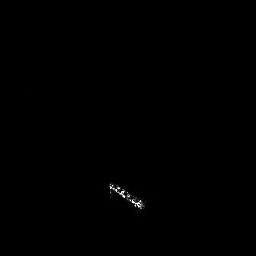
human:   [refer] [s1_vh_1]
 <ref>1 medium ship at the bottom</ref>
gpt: <box>[[41, 69, 56, 81, 0]]</box>